Interaction volume radius: 5 \u00c5
Interaction volume height: 15 \u00c5
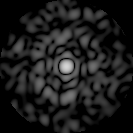
Disorder parameter: 0.8523